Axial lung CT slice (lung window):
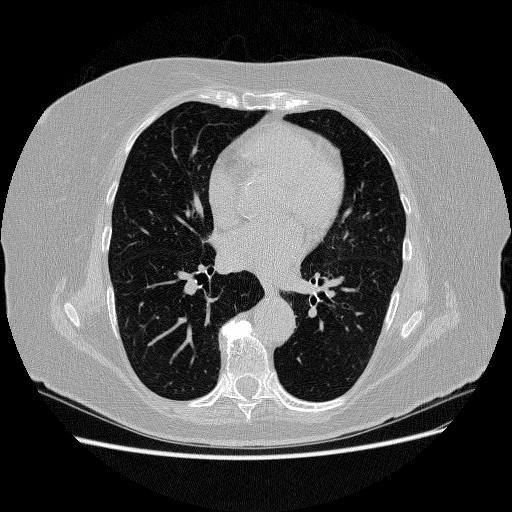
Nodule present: no